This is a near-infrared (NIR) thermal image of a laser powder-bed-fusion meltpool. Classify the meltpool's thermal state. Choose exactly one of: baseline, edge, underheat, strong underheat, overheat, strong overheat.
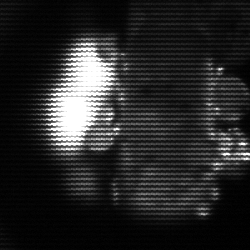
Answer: strong underheat